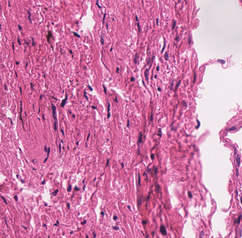
Tumor epithelial tissue: no
Tumor-associated stroma tissue: yes
Normal tissue: no